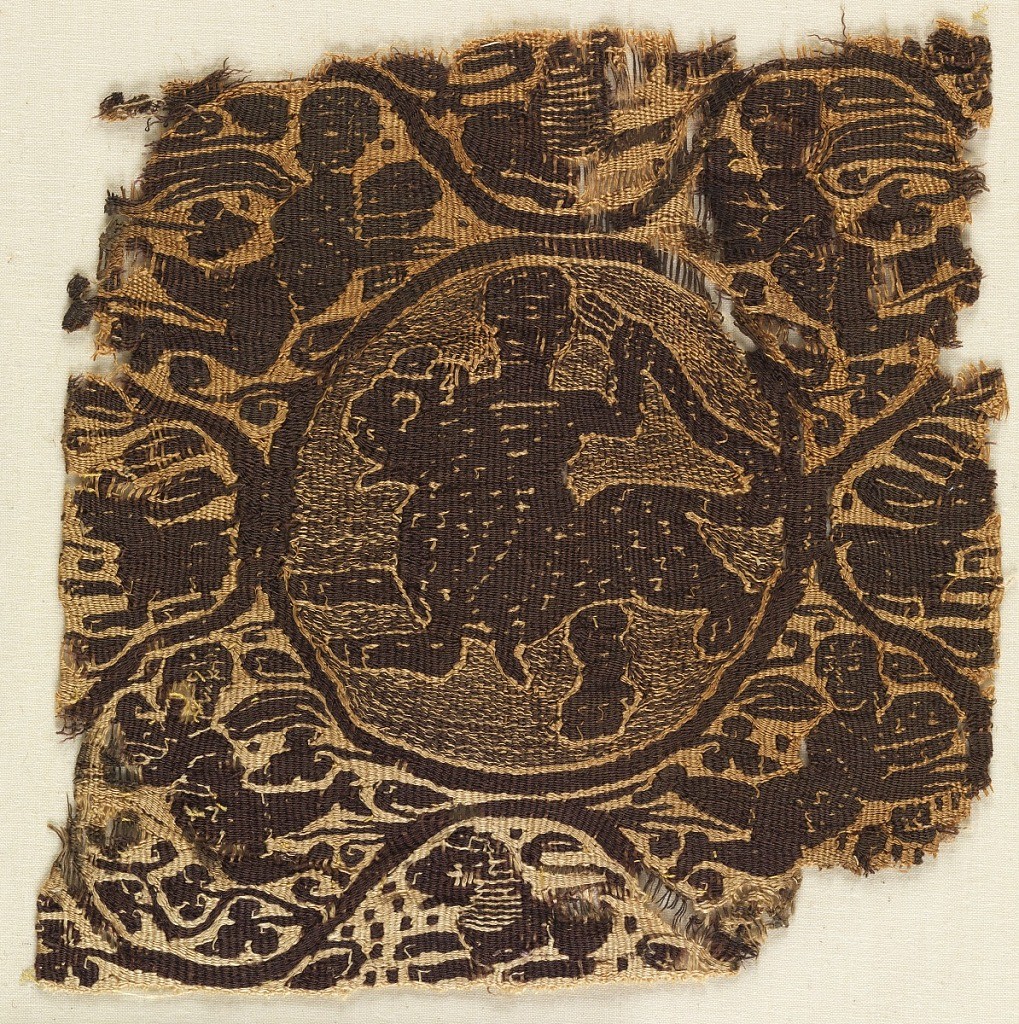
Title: Fragment
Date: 3rd–4th century
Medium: Warp: S-spun linen. Weft: S-spun wool, S-spun linen Technique: slit tapestry with supplementary weft wrapping (soumak)
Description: Fragment of a tapestry-woven square.  Monochrome type, dark purple-brown wool and undyed linen.  In a medallion in the center, a figure stands astride a spotted feline, holding its tail.  A serpentine border from which spring leaves of different shapes surrounds the figure.  The four corner spandrels contain Nereids or Victories with cloaks spread out behind them. The upper two are affronted, the lower two addorsed.  At the four sides of the figure appear animals: a hare at each side and a lion at the top and bottom.